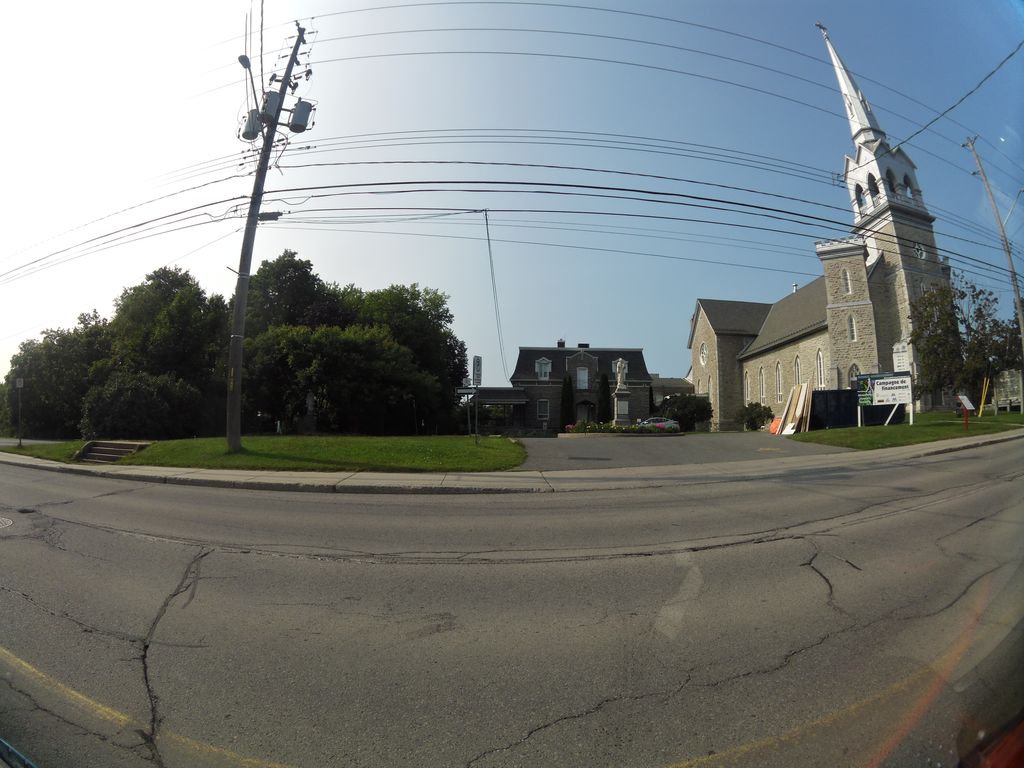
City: ottawa-gatineau